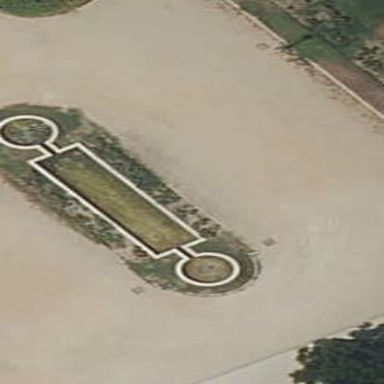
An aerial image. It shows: Fountain.